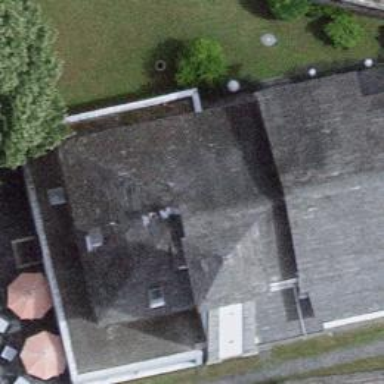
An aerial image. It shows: Restaurant.